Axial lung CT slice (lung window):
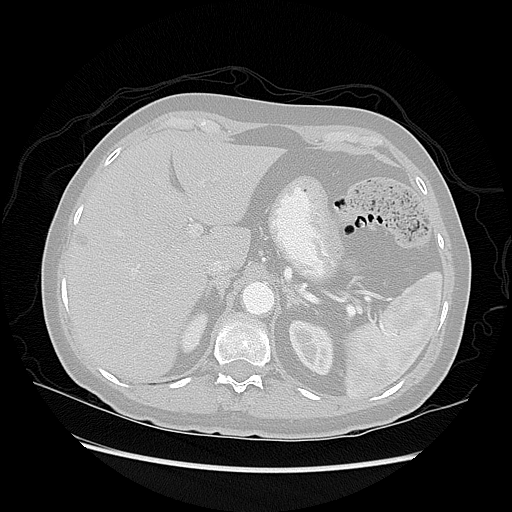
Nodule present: no